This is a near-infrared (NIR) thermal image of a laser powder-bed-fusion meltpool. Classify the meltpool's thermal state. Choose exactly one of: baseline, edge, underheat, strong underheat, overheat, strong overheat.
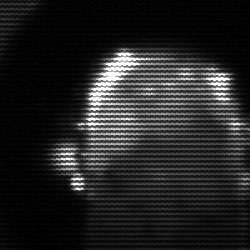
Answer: baseline